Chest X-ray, AP view. Patient: 50 years old, sex M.
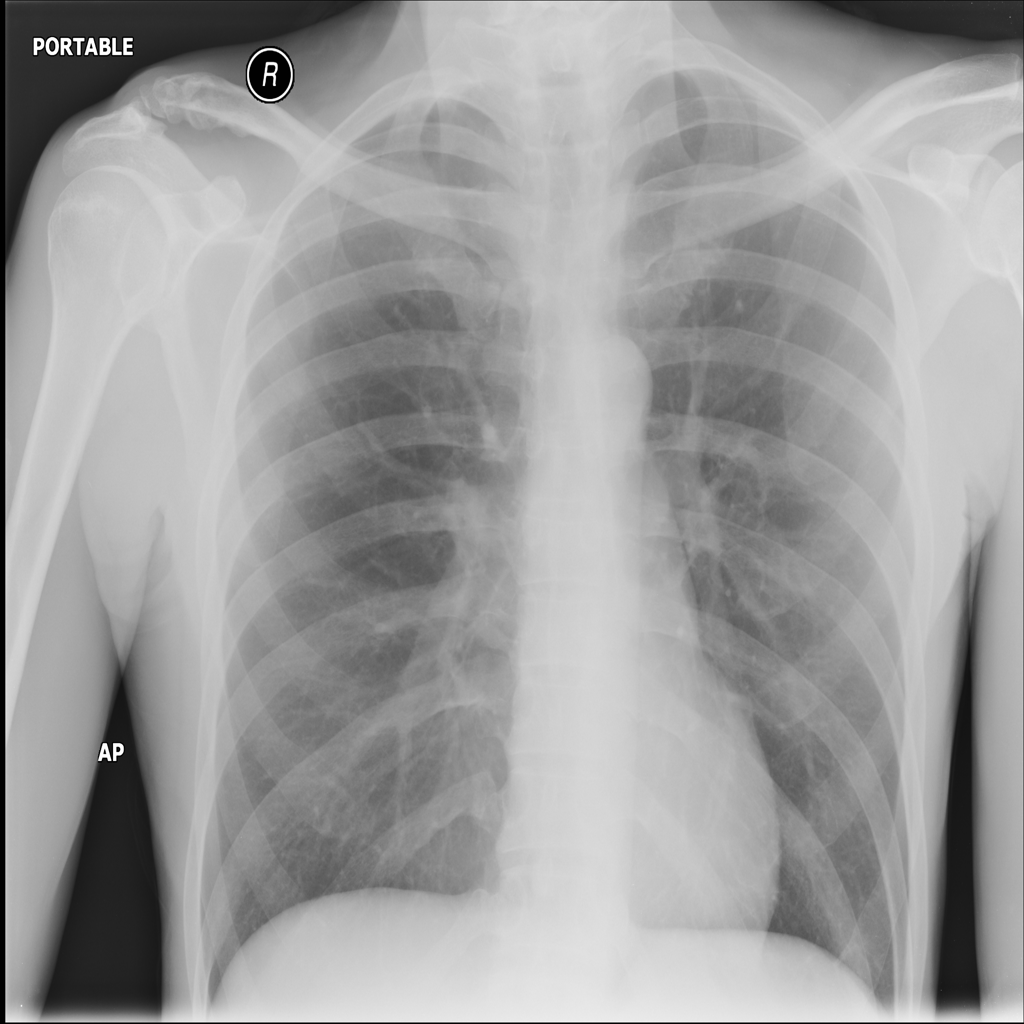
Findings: No Finding